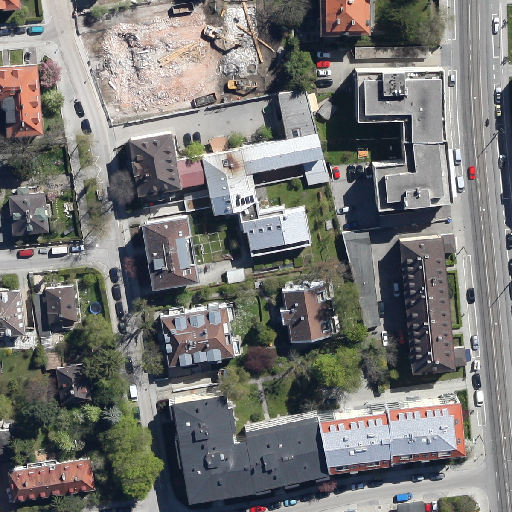
Referring expression: light-duty vehicle in the parking area